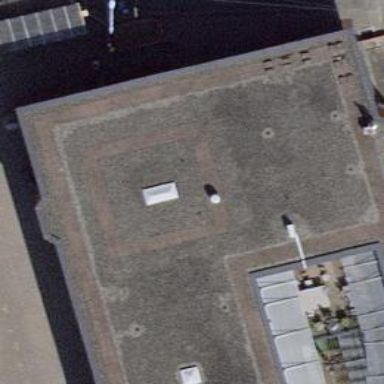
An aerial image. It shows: Library.